Interaction volume radius: 5 \u00c5
Interaction volume height: 10 \u00c5
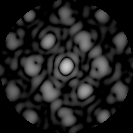
Disorder parameter: 0.3284